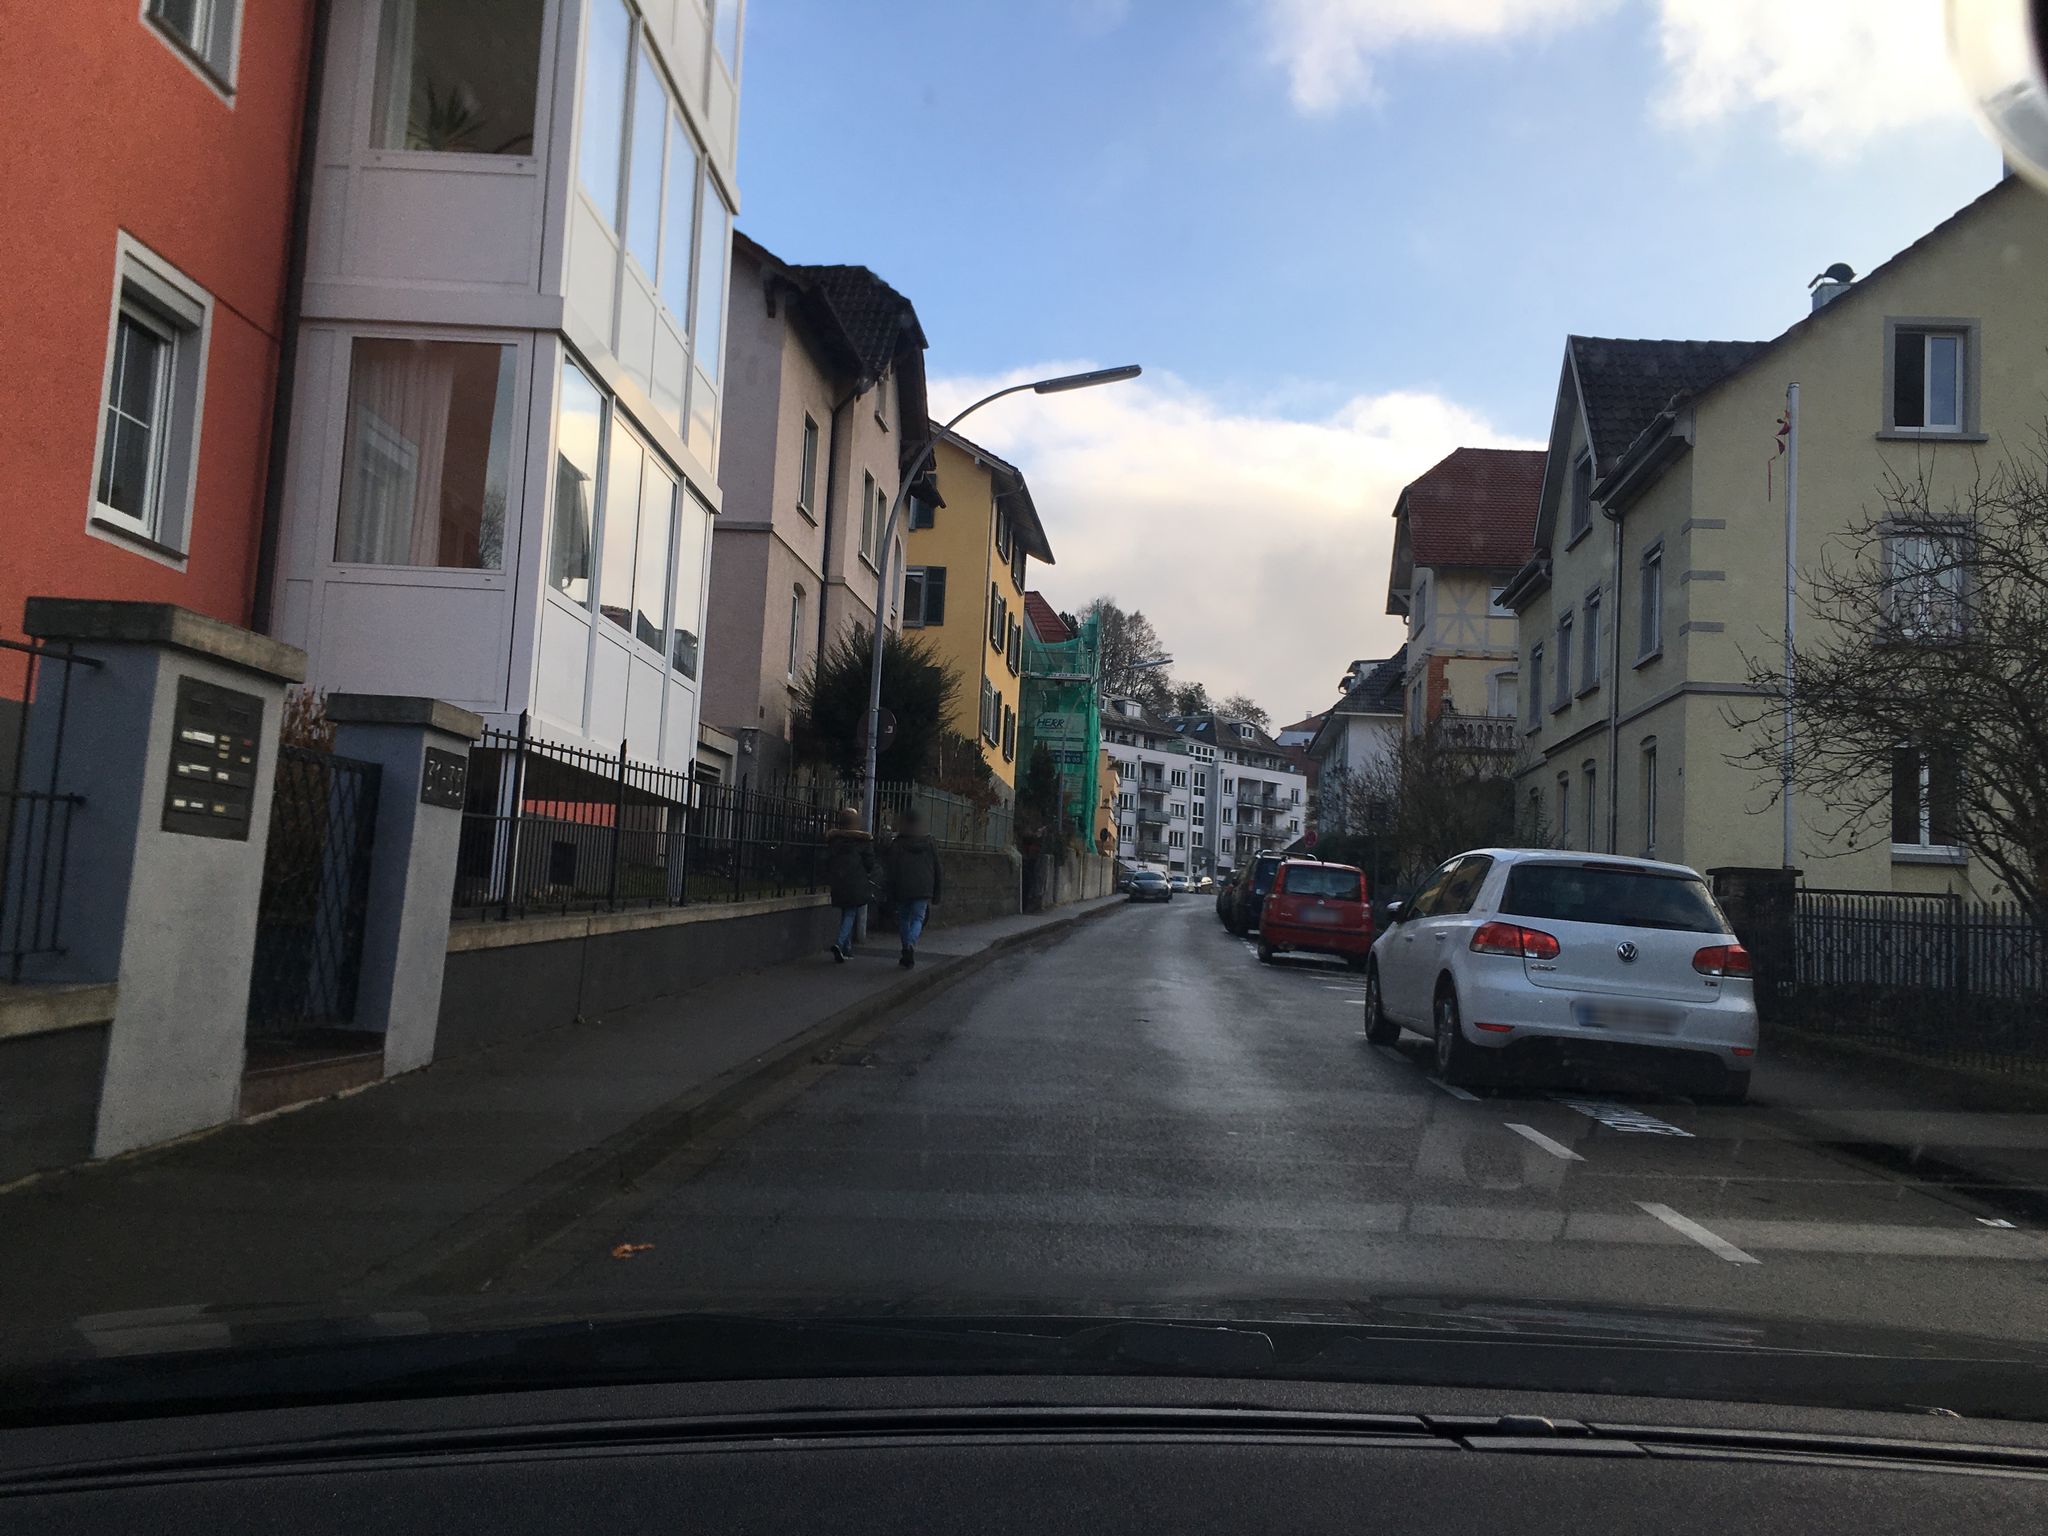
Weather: clear
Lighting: day
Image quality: good
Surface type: driving surface
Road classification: residential
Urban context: dense urban cluster
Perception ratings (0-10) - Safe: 2.51, Lively: 9.28, Beautiful: 7.27, Boring: 1.47, Depressing: 1.55, Wealthy: 7.93